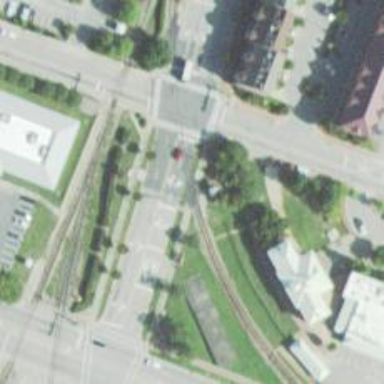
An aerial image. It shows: Crossing for the railway.